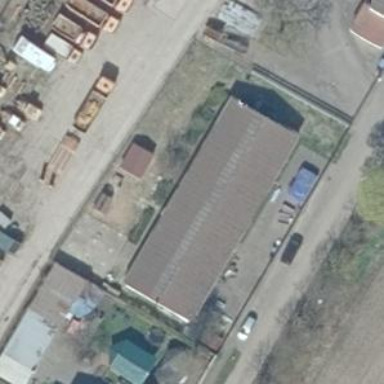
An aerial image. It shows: Gabled building.